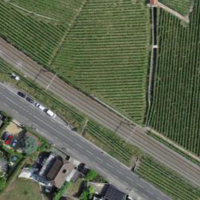
EUNIS habitat code: 24
Species observed at this site:
Cymbalaria muralis